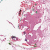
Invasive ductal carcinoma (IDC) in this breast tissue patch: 0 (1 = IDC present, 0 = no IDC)